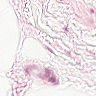
Metastatic tissue present: no